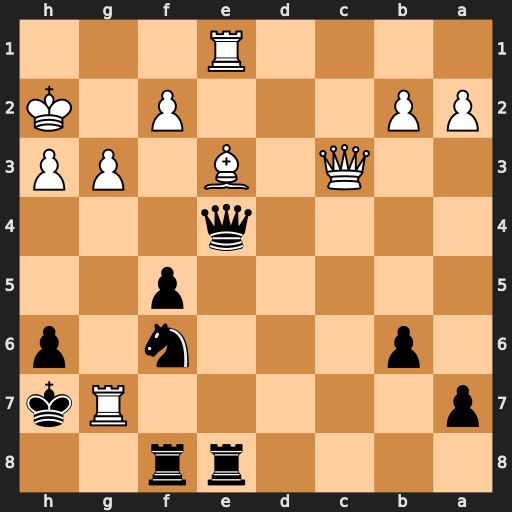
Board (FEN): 4rr2/p5Rk/1p3n1p/5p2/4q3/2Q1B1PP/PP3P1K/4R3
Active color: b
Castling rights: -
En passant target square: -
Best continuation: Kxg7 Bxh6+ Kxh6